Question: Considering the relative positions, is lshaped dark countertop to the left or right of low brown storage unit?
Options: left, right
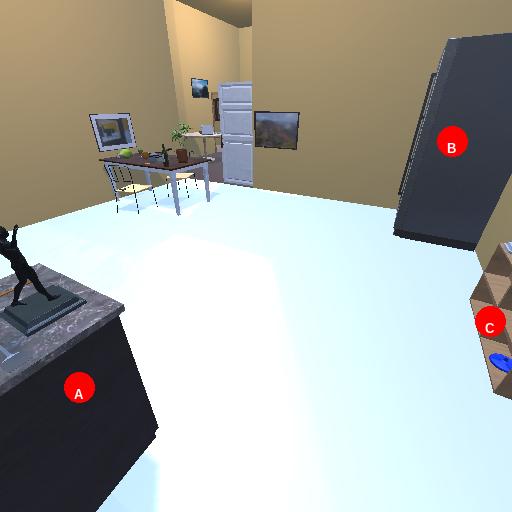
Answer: left